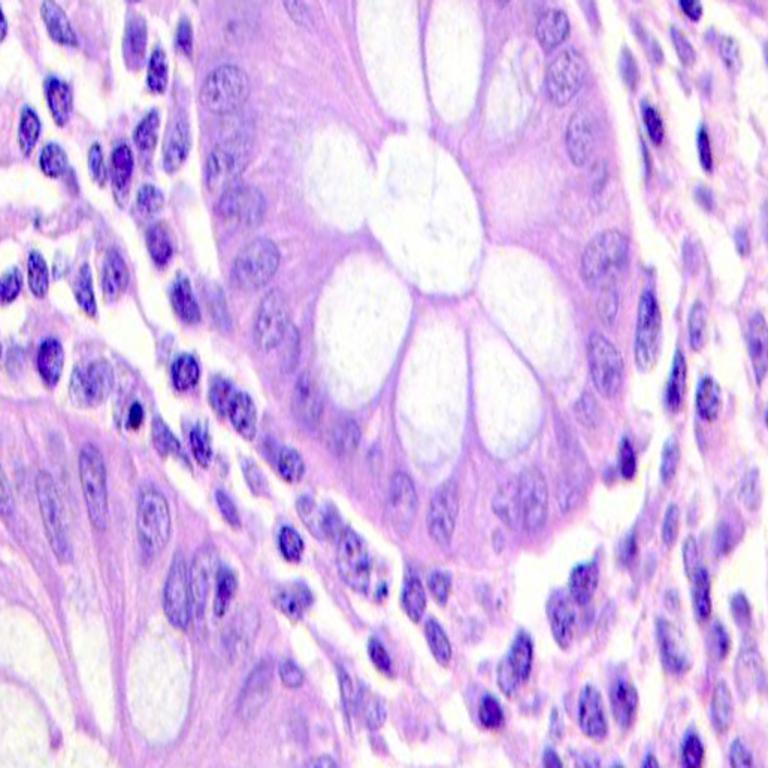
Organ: colon
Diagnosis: benign